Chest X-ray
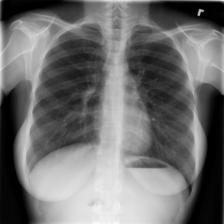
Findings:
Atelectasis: negative
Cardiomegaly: negative
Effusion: negative
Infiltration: negative
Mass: negative
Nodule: negative
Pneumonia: negative
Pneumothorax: negative
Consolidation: negative
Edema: negative
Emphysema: negative
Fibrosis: negative
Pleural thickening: negative
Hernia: negative